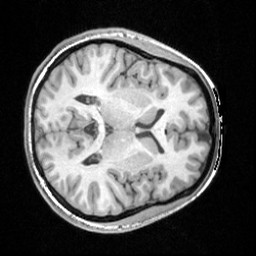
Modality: T1w
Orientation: axial
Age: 23
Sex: female
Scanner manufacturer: siemens
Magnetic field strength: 3 T
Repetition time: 1.62 s
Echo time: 0.003 s